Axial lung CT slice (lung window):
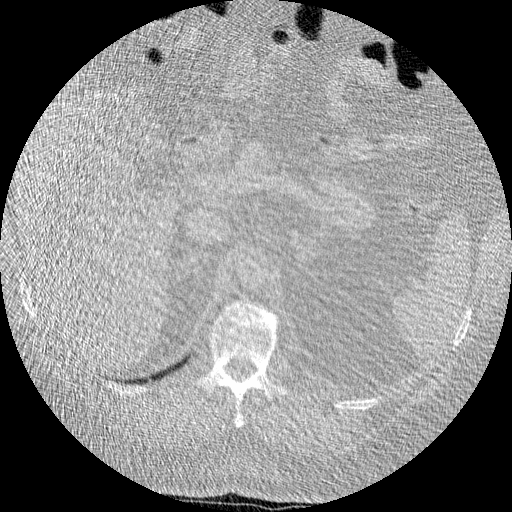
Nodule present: no